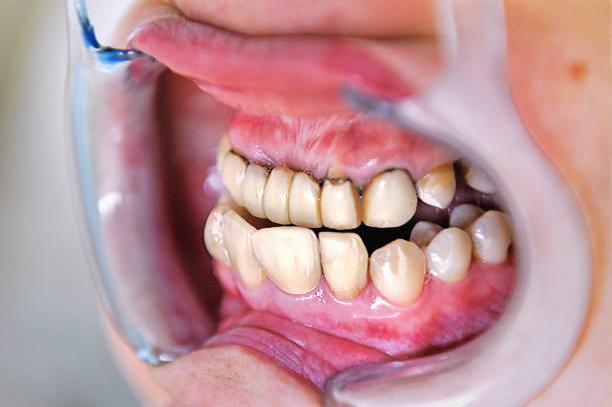
Condition: Calculus